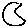
Label: moon